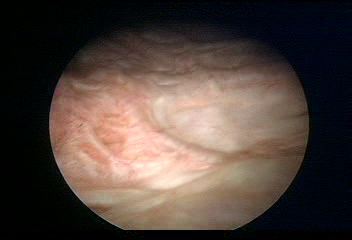
Modality: WLC
Class: Normal mucosa
Bladder cancer association: No